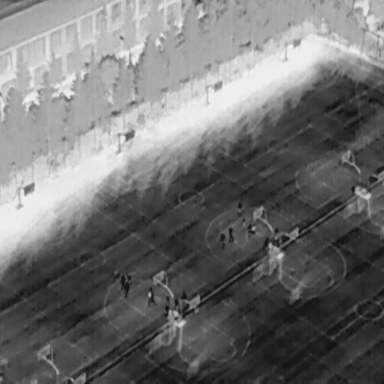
There are 12 People in the infrared image.